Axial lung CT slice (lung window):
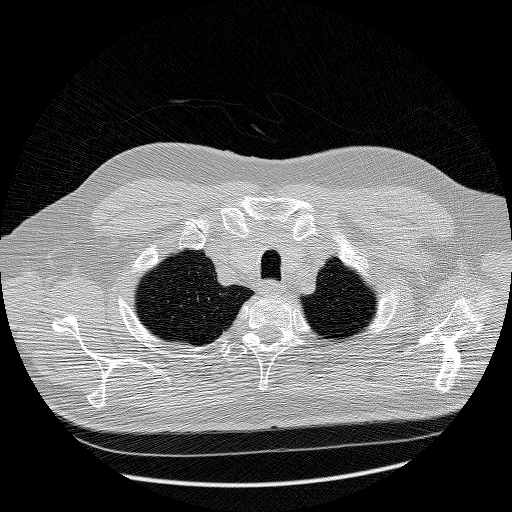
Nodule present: no